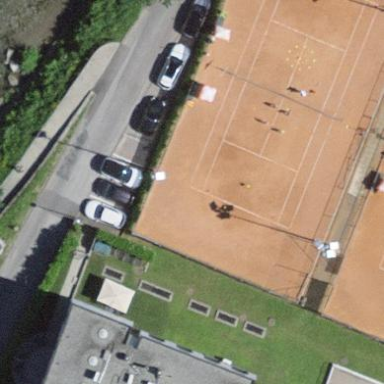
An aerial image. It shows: Tennis court in leisure pitch.